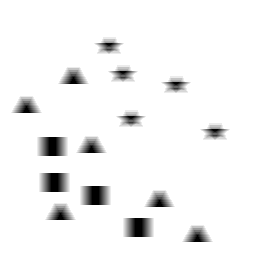
Squares: 4
Triangles: 6
Stars: 5
Total shapes: 15